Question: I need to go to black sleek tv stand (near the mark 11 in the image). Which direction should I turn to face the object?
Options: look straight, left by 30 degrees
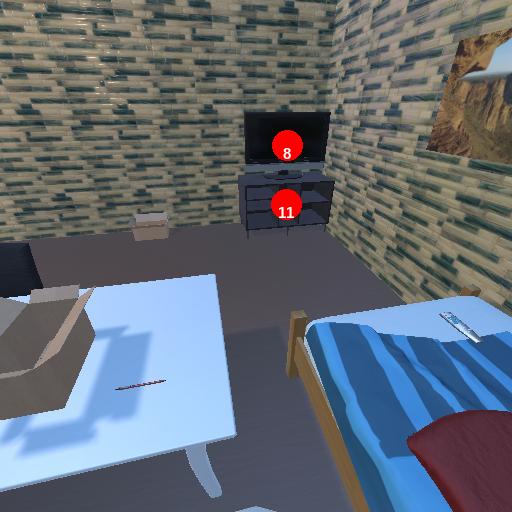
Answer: look straight